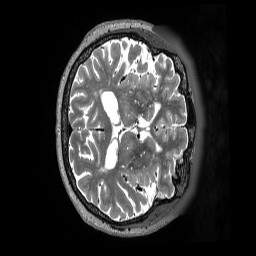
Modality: T2w
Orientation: axial
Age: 84
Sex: male